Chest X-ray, AP view. Patient: 48 years old, sex M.
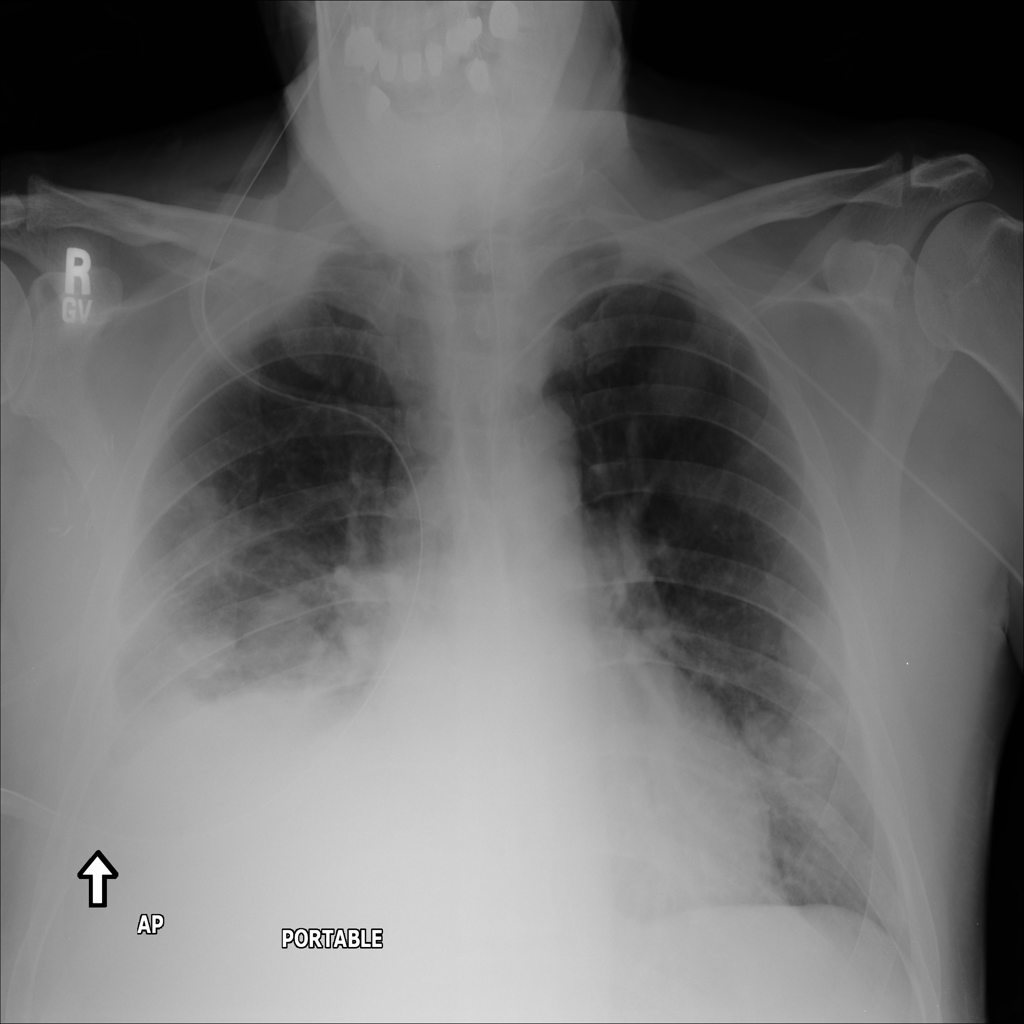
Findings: Atelectasis, Consolidation